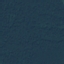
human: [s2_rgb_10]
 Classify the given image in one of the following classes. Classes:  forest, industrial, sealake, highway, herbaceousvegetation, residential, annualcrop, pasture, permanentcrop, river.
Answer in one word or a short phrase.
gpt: Forest